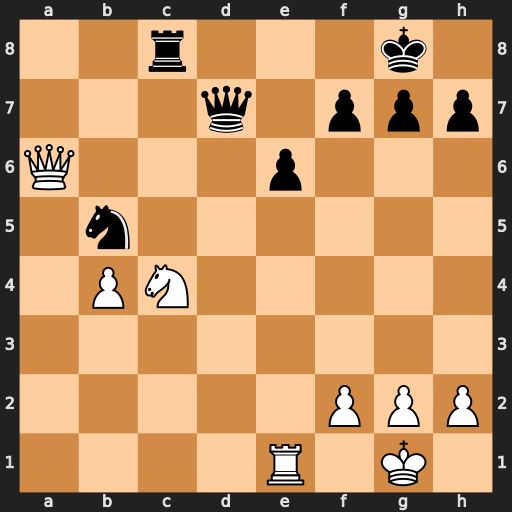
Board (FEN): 2r3k1/3q1ppp/Q3p3/1n6/1PN5/8/5PPP/4R1K1
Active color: w
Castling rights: -
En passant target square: -
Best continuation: Nb6 Qc6 Qxc8+ Qxc8 Nxc8